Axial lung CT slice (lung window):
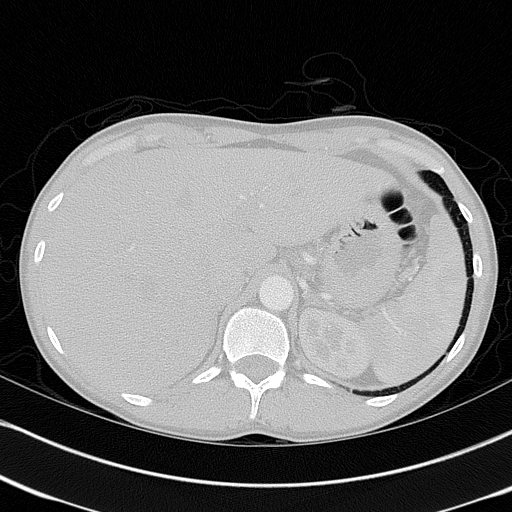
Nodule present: no